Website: apple
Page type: billing-address
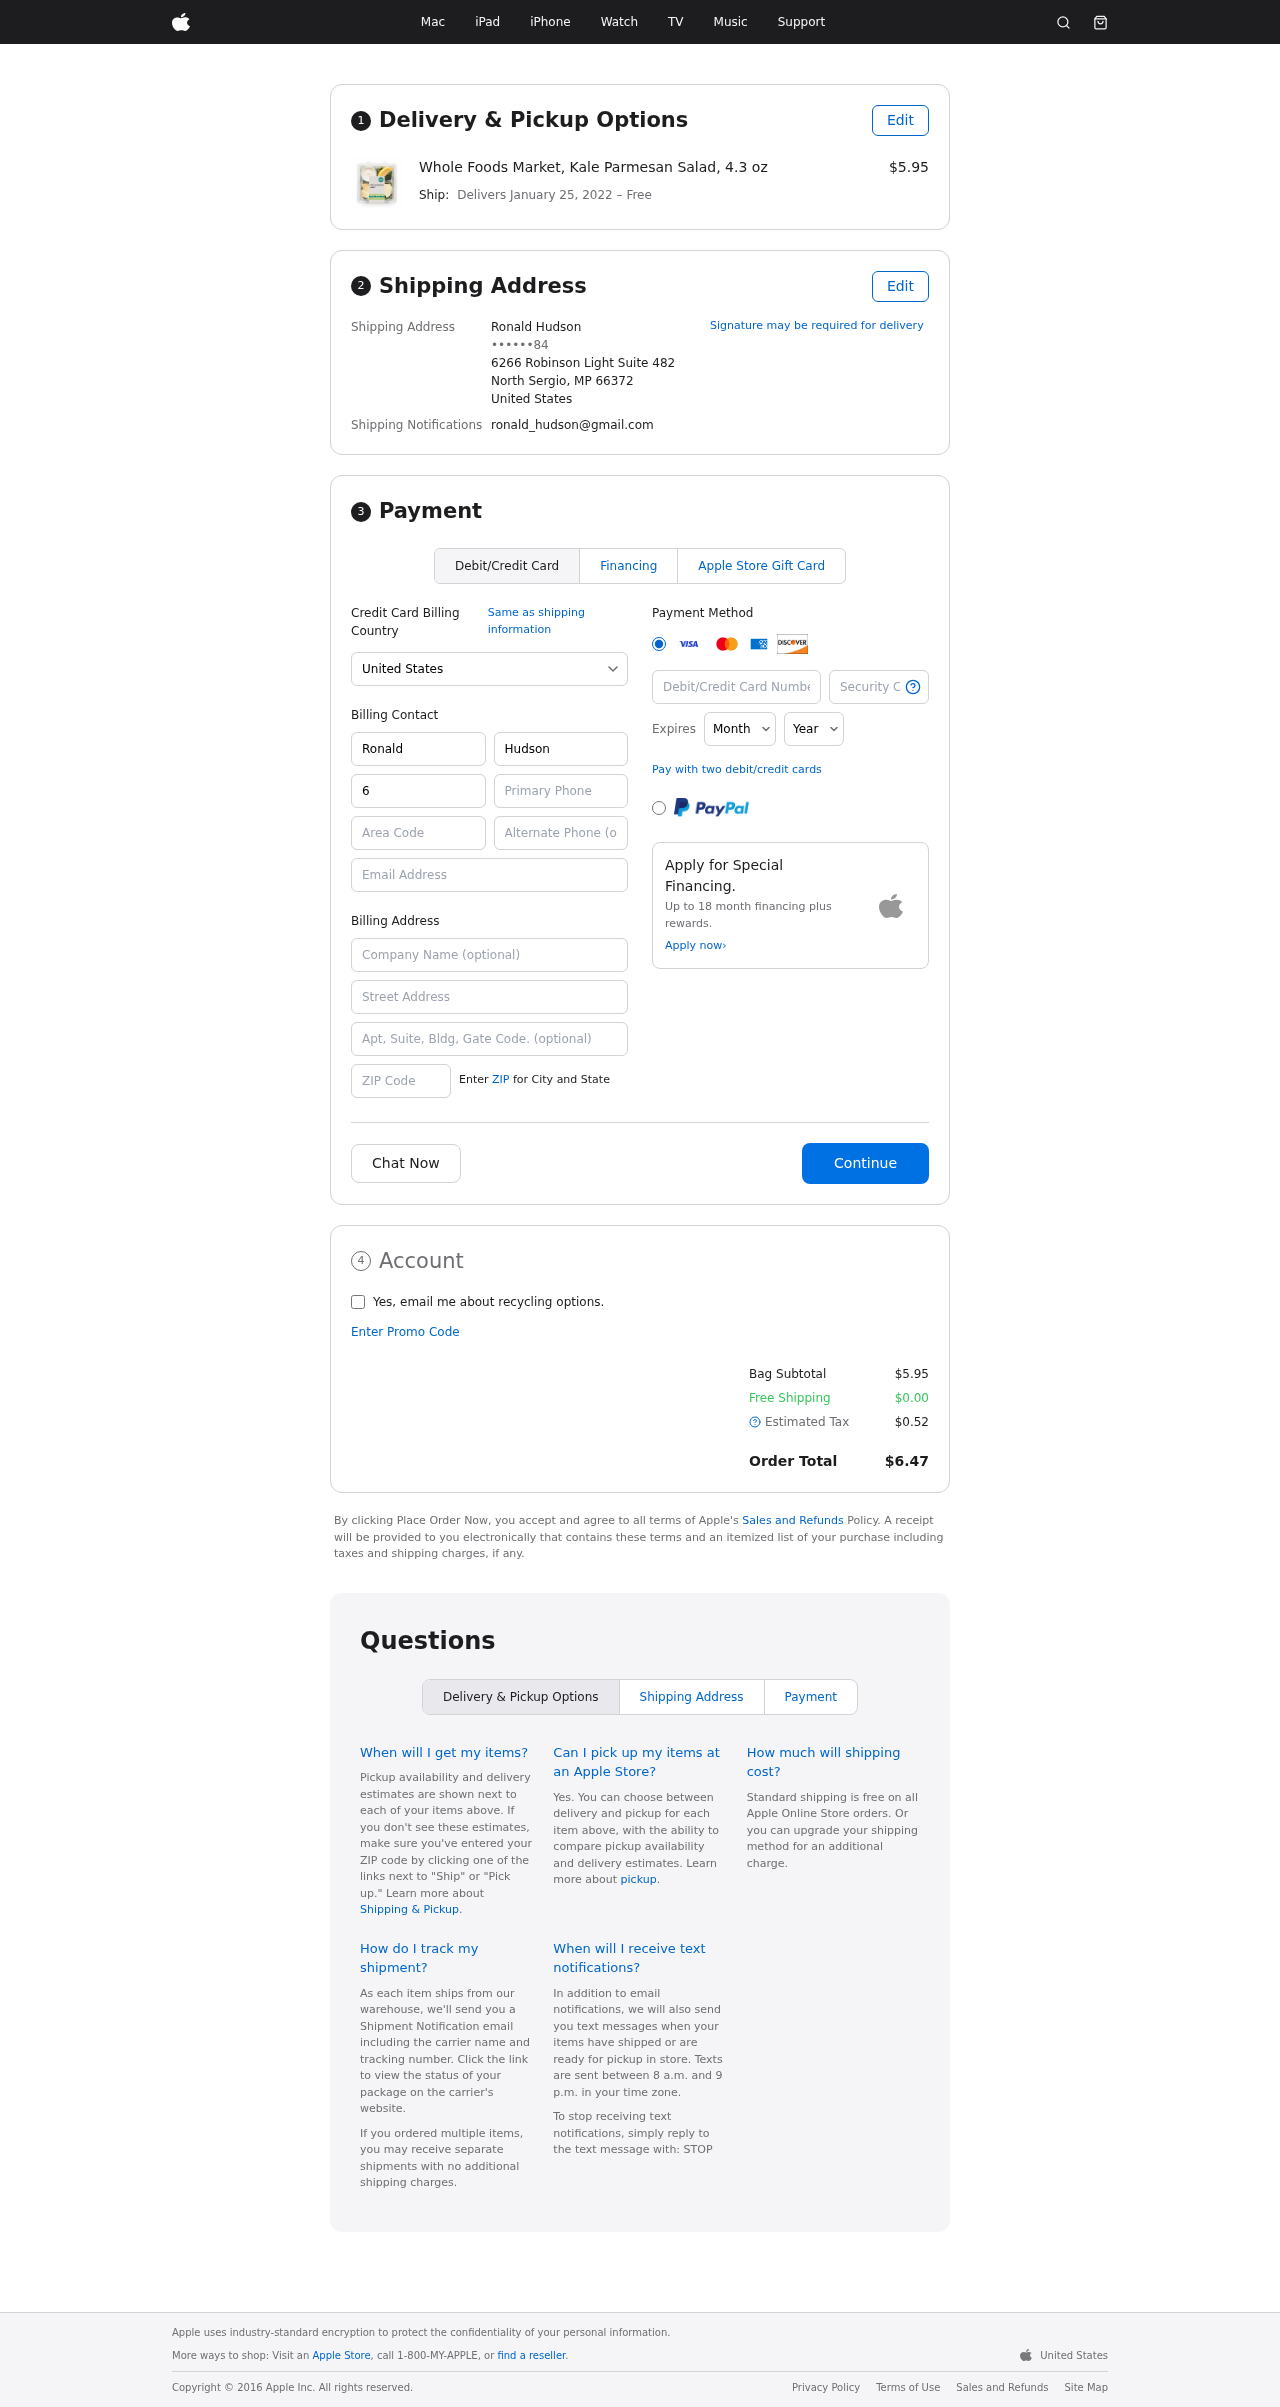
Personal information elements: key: PII_CARD_CVV
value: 104
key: PII_CARD_EXPIRY_MONTH
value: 01
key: PII_CARD_EXPIRY_YEAR
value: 30
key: PII_CARD_NUMBER
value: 6011 5585 1506 1381
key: PII_CITY_STATE_ZIP
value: North Sergio, MP 66372
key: PII_COUNTRY
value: United States
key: PII_EMAIL
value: ronald_hudson@gmail.com
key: PII_FULLNAME
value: Ronald Hudson
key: PII_STREET
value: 6266 Robinson Light Suite 482
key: PII_PHONE_MASKED
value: ••••••84
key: PII_BILLING_FIRSTNAME
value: Ronald
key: PII_BILLING_LASTNAME
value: Hudson
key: PII_BILLING_PHONE_AREA
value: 629
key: PII_BILLING_PHONE
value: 6293602284
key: PII_BILLING_PHONE_ALT_AREA
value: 458
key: PII_BILLING_PHONE_ALT
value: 4589183831
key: PII_BILLING_EMAIL
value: ronald_hudson@gmail.com
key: PII_BILLING_COMPANY
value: Brewer Group
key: PII_BILLING_STREET
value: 6266 Robinson Light Suite 482
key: PII_BILLING_POSTCODE
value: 66372
Product elements: key: PRODUCT1_NAME
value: Whole Foods Market, Kale Parmesan Salad, 4.3 oz
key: PRODUCT1_PRICE
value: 5.95
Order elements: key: ORDER_DELIVERY_DATE
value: January 25, 2022
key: ORDER_SUBTOTAL
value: $5.95
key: ORDER_SHIPPING_COST
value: $0.00
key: ORDER_TAX
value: $0.52
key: ORDER_TOTAL
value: $6.47